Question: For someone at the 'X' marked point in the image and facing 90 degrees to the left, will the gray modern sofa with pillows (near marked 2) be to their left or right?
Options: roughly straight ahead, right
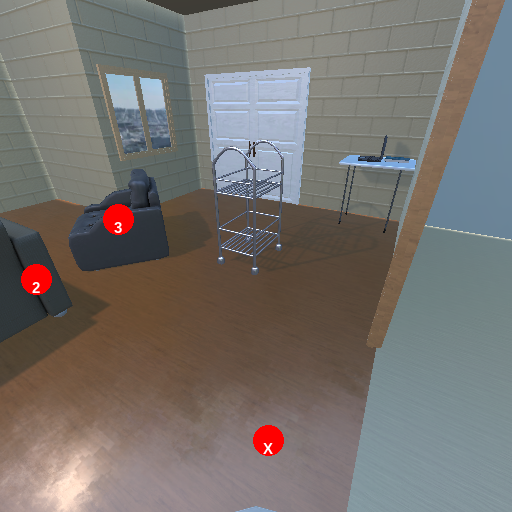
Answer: roughly straight ahead